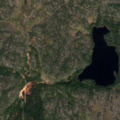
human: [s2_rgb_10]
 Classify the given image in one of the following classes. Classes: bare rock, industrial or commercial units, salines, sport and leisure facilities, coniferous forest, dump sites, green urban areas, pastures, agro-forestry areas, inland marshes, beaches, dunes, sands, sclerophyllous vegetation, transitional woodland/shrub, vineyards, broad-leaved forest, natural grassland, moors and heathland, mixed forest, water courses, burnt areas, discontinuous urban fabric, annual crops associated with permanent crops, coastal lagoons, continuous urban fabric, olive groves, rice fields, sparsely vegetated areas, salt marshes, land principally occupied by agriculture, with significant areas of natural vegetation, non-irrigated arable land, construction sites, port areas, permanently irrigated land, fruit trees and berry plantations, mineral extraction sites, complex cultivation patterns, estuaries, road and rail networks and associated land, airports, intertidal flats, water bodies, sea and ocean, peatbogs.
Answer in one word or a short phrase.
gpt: mixed forest, transitional woodland/shrub, bare rock